Question: So I have been messing around with dynamic input fields and everything is working great. The only issue I'm having is stopping the first 'input_line' from being deleted.
So pretty much every 'input_line' (refer to my fiddle for exmaple) should be able to be removed except the first one, that one should always stay.
Illustration:

Any suggestions how I can achieve this?
'''
<form action="javascript:void(0);" method="POST" autocomplete="off">
<button class="add">Add Field</button>
<div class='input_line'>
<input type="text" name="input_0" placeholder="Input1"><input type="button" class="duplicate" value="duplicate"><input type="button" class="remove" value="remove">
</div>
</form>
'''
'''
$(document).ready(function () {
'use strict';
var input = 1,
blank_line = $('.input_line');
$('.add').click(function () {
var newElement = blank_line.clone(true).hide();
$('form').append(newElement);
$(newElement).slideDown();
});
$('form').on('click', '.duplicate', function () {
$(this).parent().clone().hide().insertAfter($(this).parent().after()).slideDown();
$('.input_line').last().before($('.add'));
input = input + 1;
});
$('form').on('click', '.remove', function () {
$(this).parent().slideUp(function () {
$(this).remove();
});
$('.input_line').last().before($('.add'));
input = input - 1;
});
});
'''
<URL>
Any help would be greatly appreciated!
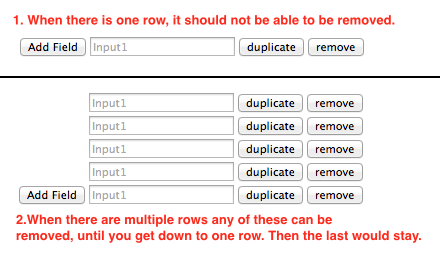
Answer: Hide the remove when there's one row, else show it:
<URL>
'''
$(document).ready(function () {
'use strict';
var input = 1,
blank_line = $('.input_line');
var removing = false;
$('.remove').hide();
$('.add').click(function () {
var newElement = blank_line.clone(true).hide();
$('form').append(newElement);
$(newElement).slideDown();
$('.remove').show();
});
$('form').on('click', '.duplicate', function () {
$(this).parent().clone().hide().insertAfter($(this).parent().after()).slideDown();
$('.input_line').last().before($('.add'));
$('.remove').show();
input = input + 1;
});
$('form').on('click', '.remove', function () {
if (removing) {
return;
} else {
if ($('.input_line').length <= 2) $('.remove').hide();
$(this).parent().slideUp(function () {
$(this).remove();
removing = false;
});
$('.input_line').last().before($('.add'));
input = input - 1;
}
removing = true;
});
});
'''